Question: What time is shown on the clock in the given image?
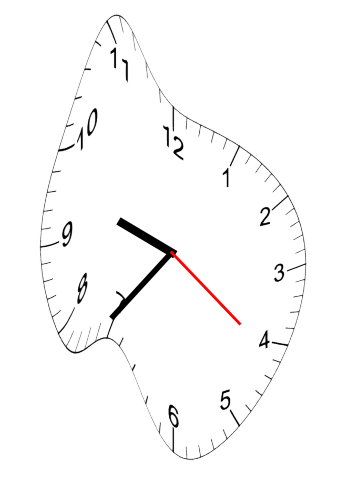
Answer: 09:36:21